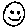
Label: smiley face